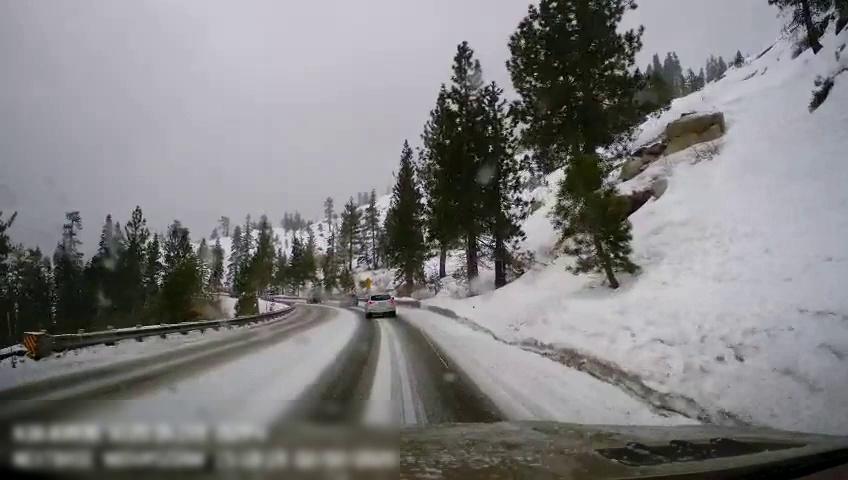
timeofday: Day
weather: Snowy
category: Drivable Space
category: Vehicles | Car
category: Vehicles | Car
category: Vehicles | Car